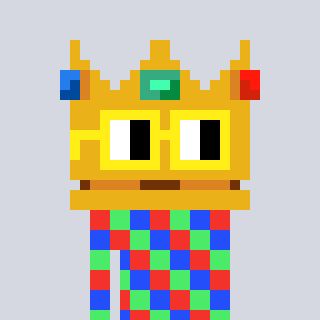
a pixel art character with square yellow glasses, a crown-shaped head and a blue-colored body on a cool background